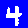
Digit: 4